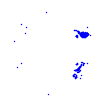
Particle: pion